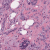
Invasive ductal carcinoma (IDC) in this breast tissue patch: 1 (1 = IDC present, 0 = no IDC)